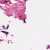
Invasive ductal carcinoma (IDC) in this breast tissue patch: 0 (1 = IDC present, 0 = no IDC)